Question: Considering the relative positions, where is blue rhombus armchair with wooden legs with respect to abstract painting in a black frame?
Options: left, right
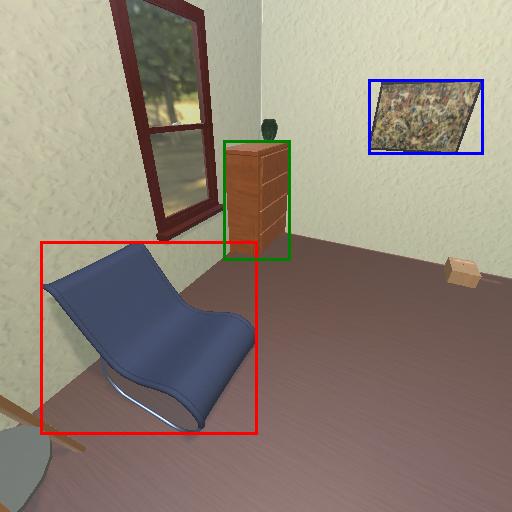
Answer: left